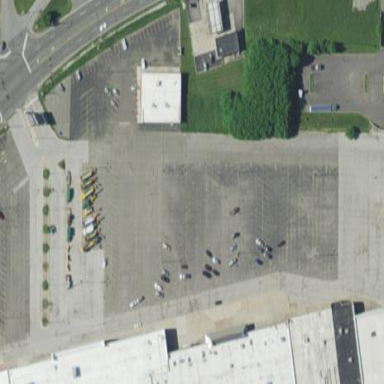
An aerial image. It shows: Parking area with surface.